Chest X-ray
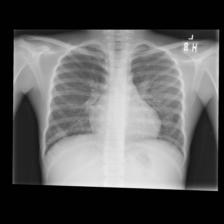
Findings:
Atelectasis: negative
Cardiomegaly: negative
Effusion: negative
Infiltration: negative
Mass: negative
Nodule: negative
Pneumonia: negative
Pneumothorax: negative
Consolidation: negative
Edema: negative
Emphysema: negative
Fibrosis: negative
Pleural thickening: negative
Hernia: negative